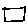
Label: square